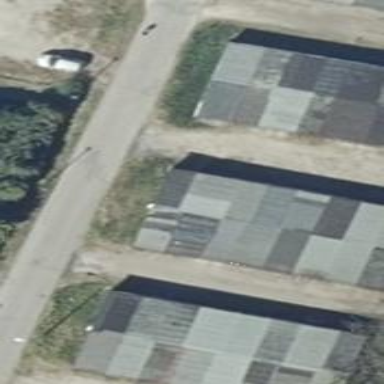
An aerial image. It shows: Group of garages.